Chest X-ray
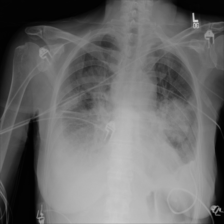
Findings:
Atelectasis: negative
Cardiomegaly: negative
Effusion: positive
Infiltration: negative
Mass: positive
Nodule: negative
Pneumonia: negative
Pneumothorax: negative
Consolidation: negative
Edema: negative
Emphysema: negative
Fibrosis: negative
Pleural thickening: negative
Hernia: negative